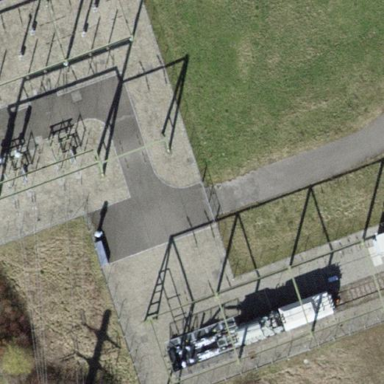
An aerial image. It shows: Outdoor power substation with fencing. The substation is for traction.